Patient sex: M
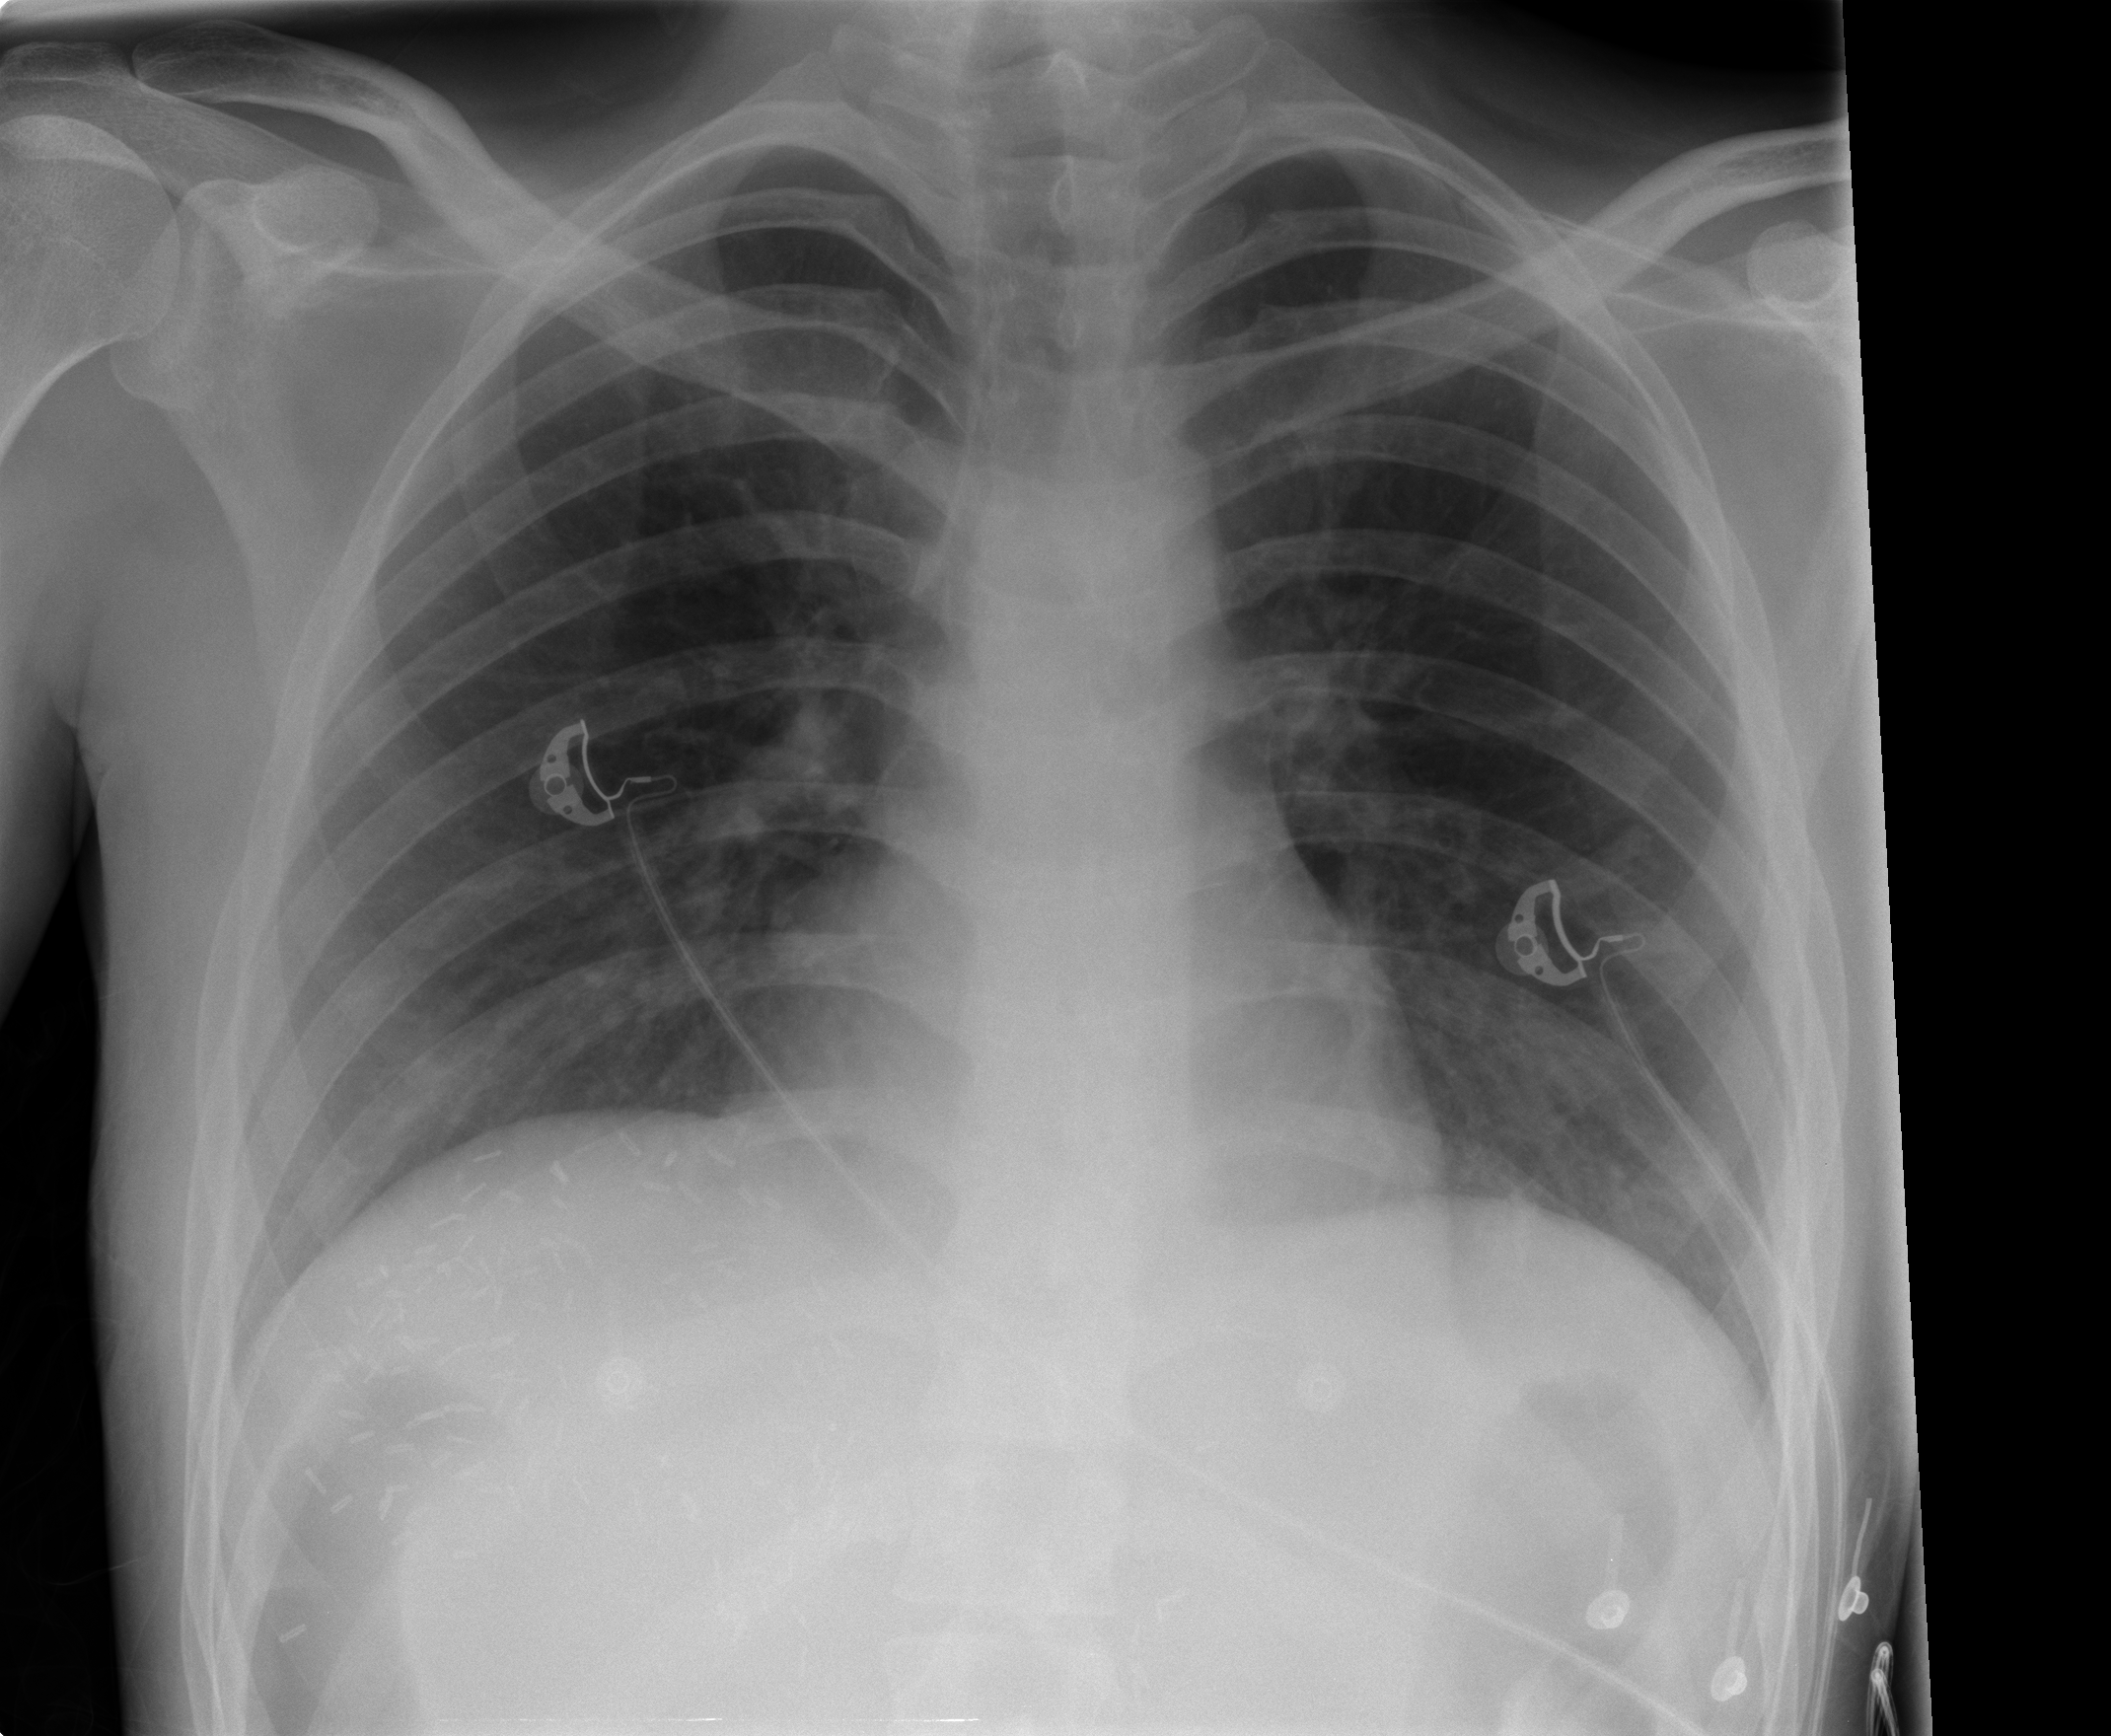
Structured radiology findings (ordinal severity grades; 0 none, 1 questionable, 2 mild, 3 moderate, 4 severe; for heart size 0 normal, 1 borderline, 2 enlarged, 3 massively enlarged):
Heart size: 0
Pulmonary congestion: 0
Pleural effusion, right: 0
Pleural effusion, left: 0
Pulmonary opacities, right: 0
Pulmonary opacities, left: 0
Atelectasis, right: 1
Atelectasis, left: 0